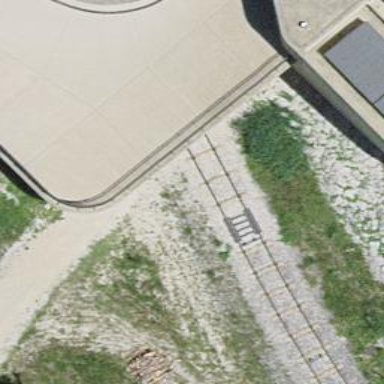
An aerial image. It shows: Funicular railway tunnel.